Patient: sex M, age 62
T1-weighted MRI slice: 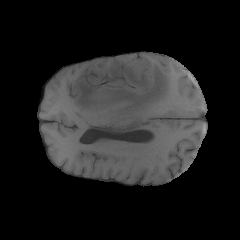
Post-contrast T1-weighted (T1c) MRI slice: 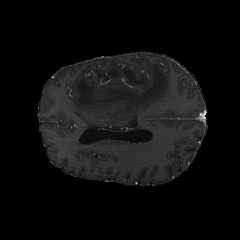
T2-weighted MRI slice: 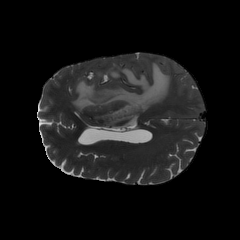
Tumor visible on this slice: yes
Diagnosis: Glioblastoma, IDH-wildtype
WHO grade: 4